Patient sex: M
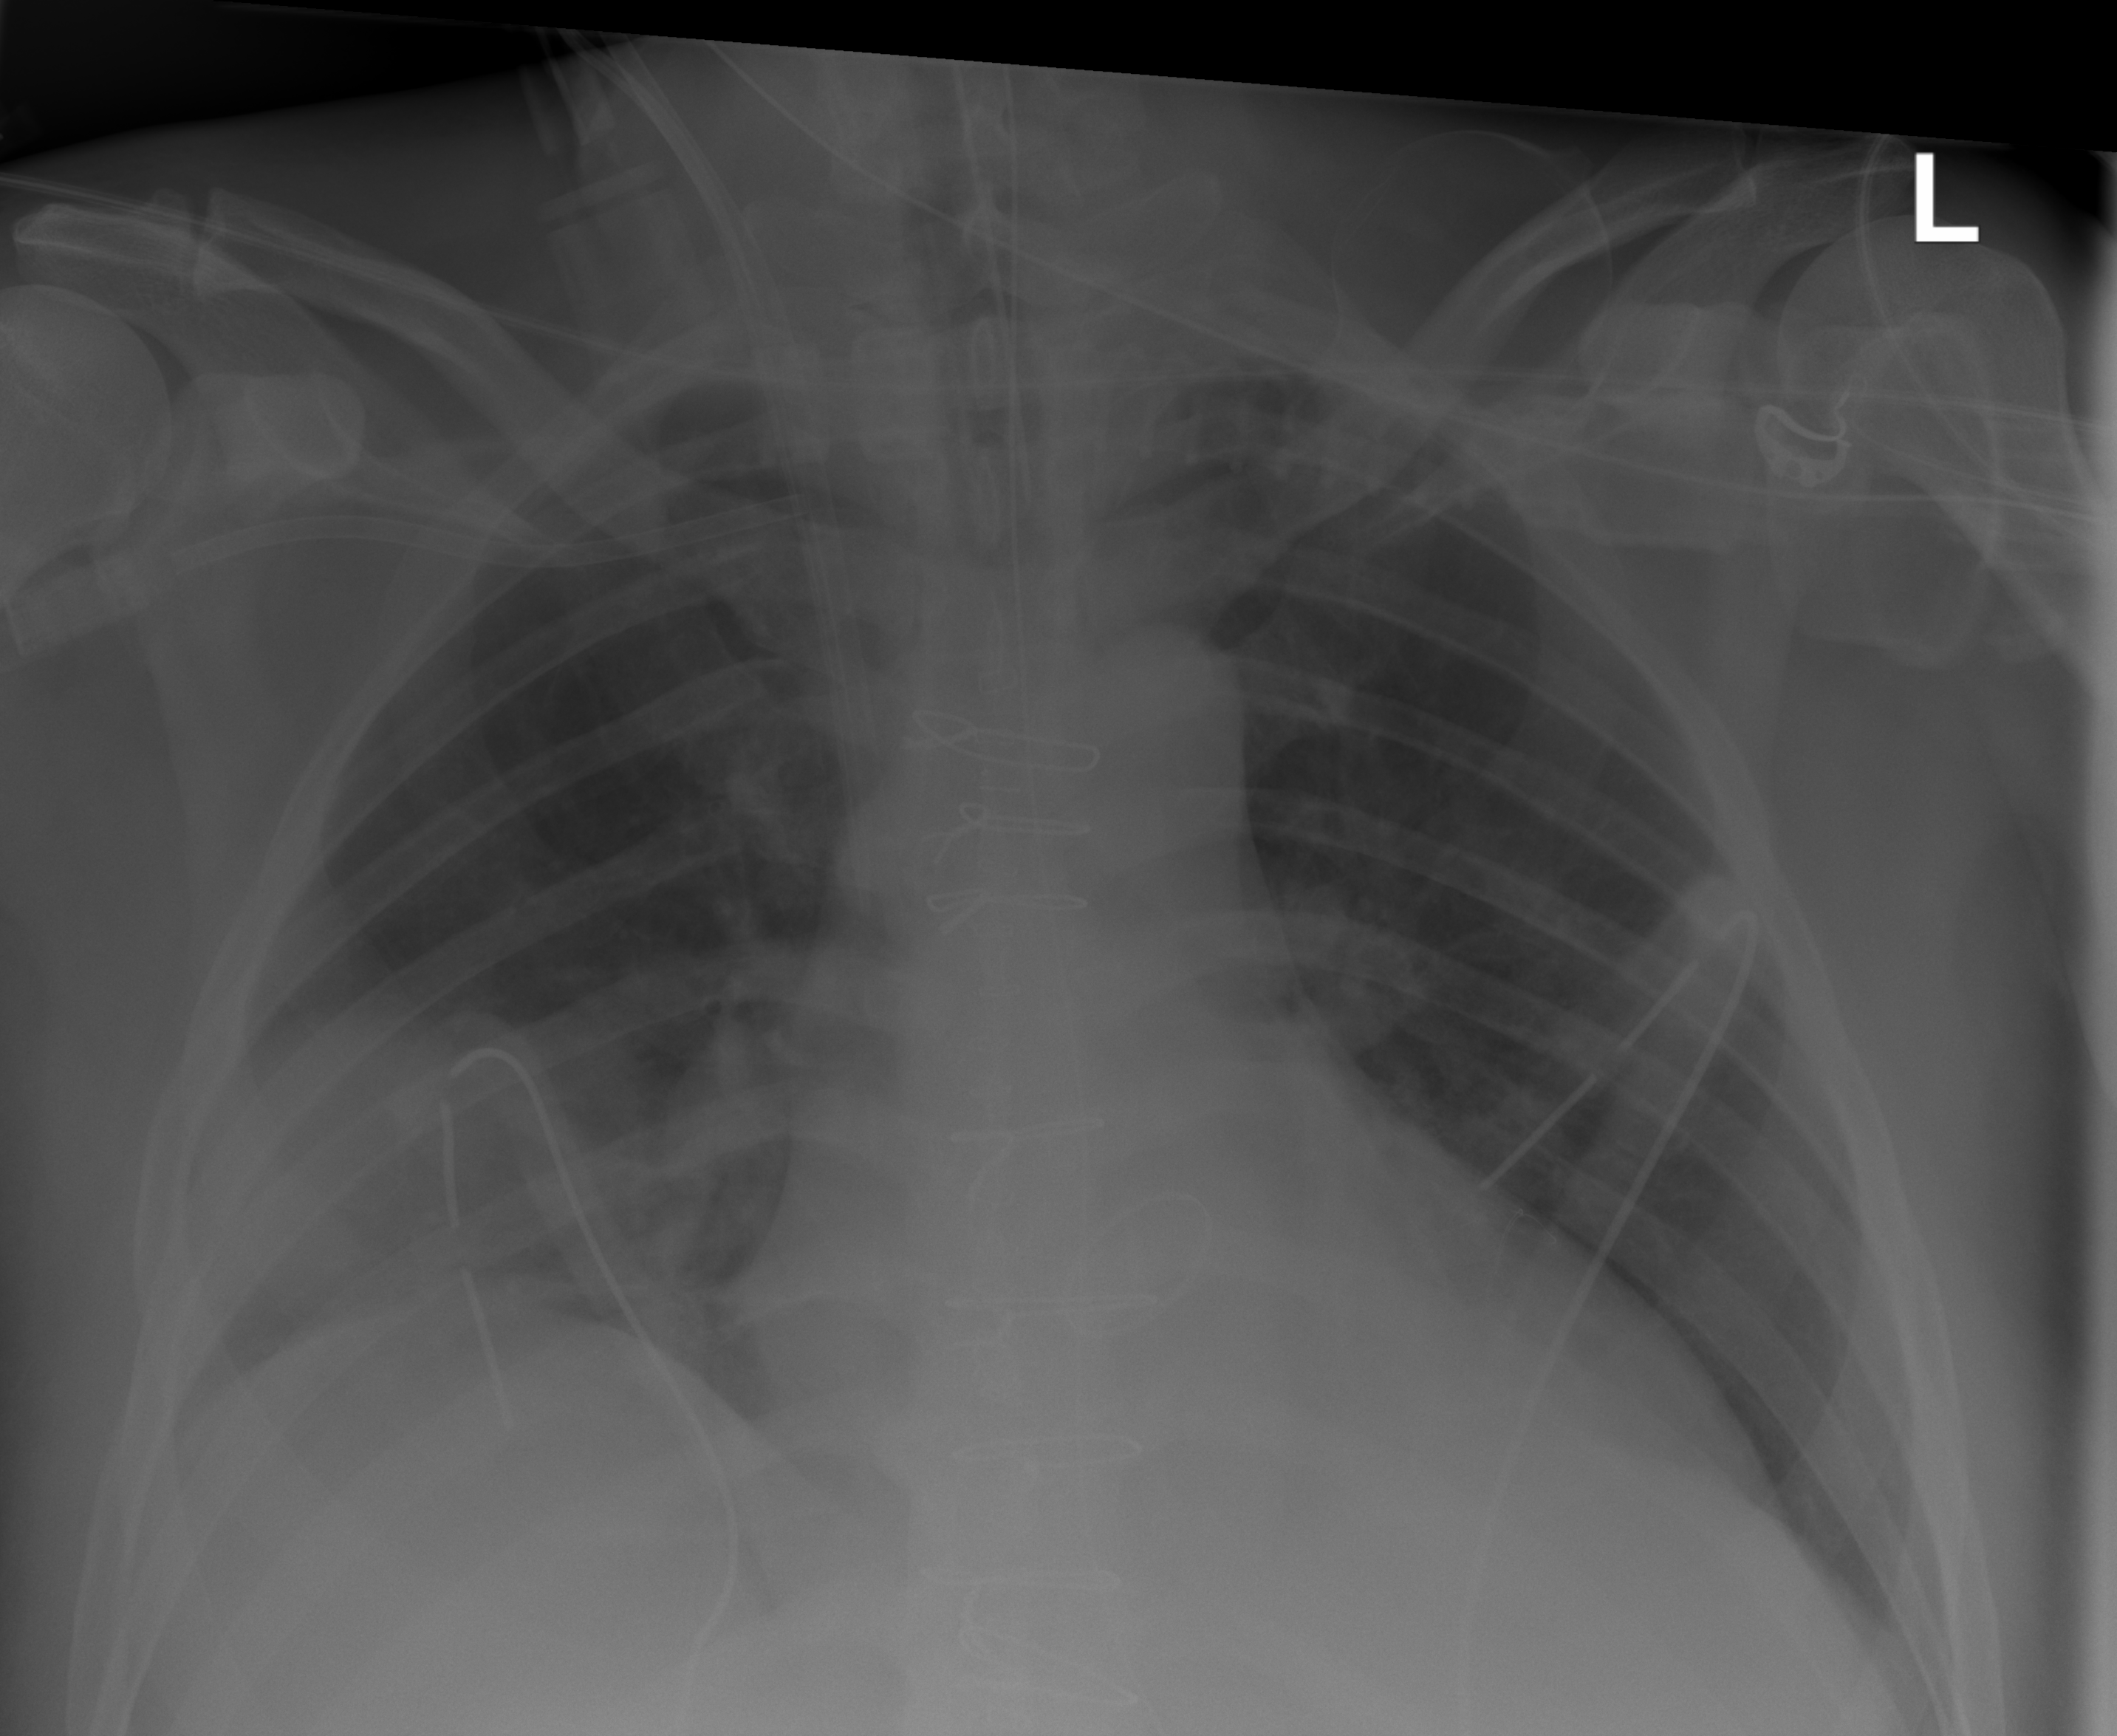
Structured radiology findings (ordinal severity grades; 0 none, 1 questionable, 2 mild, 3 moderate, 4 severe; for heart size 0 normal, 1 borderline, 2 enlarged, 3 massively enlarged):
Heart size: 2
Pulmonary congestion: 0
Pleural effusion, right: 2
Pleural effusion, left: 0
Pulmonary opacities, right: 0
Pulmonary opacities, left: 0
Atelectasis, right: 2
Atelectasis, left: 0